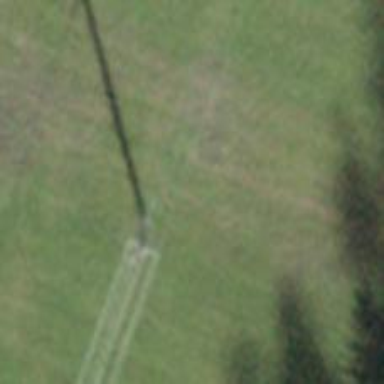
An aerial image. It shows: Power pole.